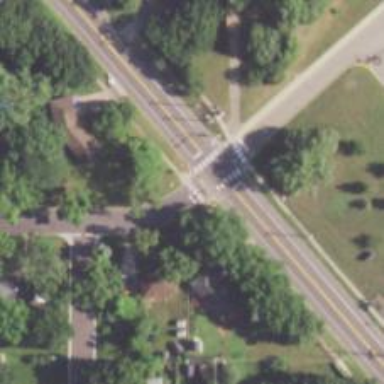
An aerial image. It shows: Marked crossing on cycleway.